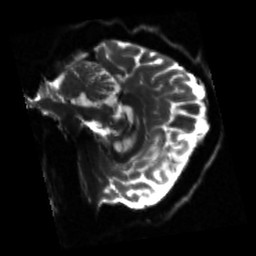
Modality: sbref
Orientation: sagittal
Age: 30
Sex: female
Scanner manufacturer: siemens
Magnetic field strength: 3 T
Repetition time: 3.23 s
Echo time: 0.0892 s